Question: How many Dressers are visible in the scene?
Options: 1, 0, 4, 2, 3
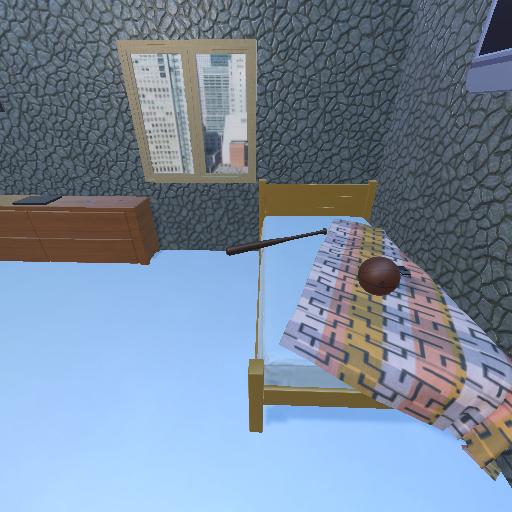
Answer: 1